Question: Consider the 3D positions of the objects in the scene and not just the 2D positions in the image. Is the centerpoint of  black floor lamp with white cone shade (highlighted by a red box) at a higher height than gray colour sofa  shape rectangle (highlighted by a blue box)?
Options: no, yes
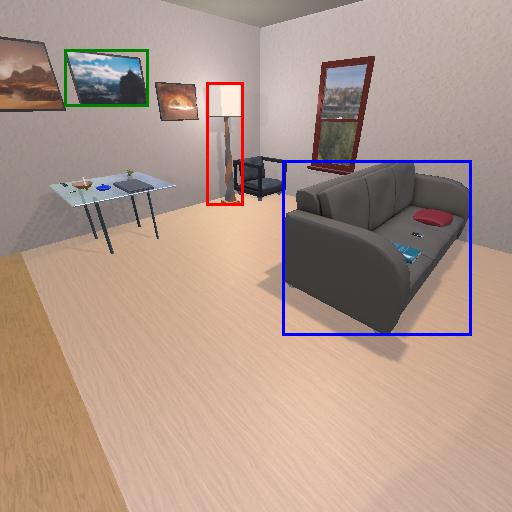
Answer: no